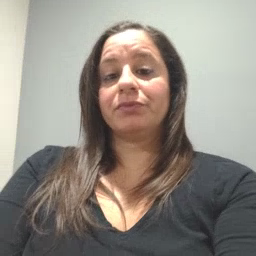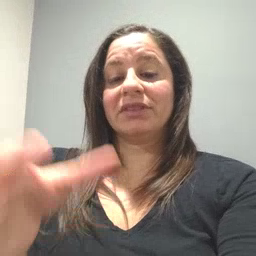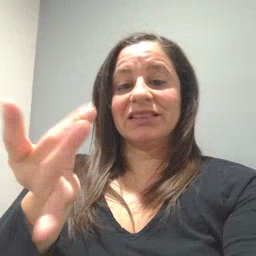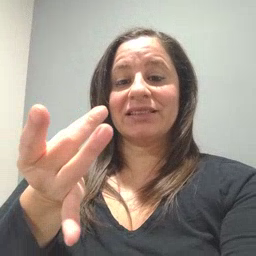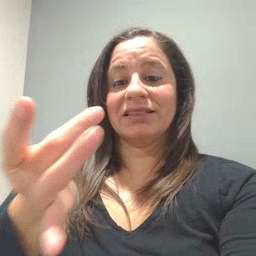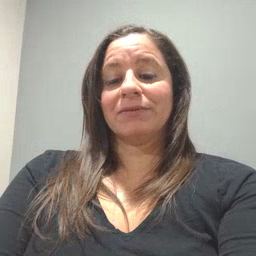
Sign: sticky